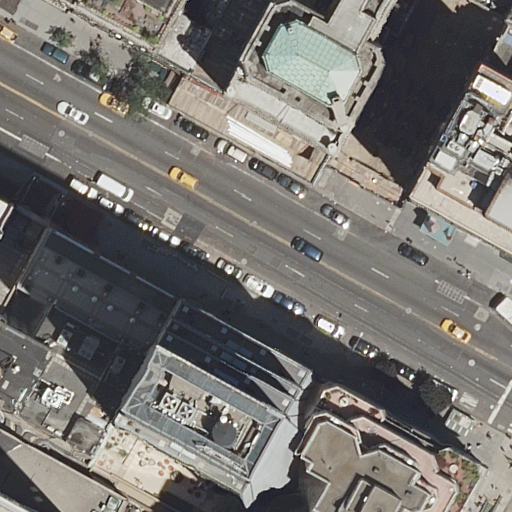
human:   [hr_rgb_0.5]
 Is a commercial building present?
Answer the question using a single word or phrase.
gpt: no

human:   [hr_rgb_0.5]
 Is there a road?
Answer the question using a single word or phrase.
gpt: yes

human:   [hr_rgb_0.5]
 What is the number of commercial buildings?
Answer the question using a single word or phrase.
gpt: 0

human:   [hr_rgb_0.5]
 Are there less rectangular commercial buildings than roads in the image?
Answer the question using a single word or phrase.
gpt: yes

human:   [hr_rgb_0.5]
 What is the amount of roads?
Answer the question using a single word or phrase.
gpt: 1

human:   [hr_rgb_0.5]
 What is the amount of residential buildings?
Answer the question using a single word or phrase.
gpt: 10

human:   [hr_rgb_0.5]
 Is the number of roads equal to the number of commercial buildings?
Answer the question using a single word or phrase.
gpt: no

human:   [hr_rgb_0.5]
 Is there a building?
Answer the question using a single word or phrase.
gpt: yes

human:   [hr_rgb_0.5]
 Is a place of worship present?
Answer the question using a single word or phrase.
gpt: yes

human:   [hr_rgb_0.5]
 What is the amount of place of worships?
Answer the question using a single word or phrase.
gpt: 1

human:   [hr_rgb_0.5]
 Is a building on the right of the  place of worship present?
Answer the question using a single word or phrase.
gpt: yes

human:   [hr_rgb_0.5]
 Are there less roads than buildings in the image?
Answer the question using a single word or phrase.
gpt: yes

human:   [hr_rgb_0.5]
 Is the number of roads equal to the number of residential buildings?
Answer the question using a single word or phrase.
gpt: no

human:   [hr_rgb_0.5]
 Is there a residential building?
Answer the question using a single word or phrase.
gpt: yes

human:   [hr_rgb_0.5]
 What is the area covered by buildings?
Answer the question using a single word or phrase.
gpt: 7060m2

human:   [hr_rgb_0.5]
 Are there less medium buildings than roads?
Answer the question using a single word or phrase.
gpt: no

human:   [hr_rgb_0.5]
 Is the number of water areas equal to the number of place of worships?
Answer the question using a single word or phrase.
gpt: no

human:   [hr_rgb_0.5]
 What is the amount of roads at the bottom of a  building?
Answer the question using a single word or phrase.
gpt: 1

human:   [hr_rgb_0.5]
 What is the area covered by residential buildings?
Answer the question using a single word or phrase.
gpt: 5878m2

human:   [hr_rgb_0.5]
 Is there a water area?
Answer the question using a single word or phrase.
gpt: no

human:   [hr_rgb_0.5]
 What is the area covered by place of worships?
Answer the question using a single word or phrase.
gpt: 901m2

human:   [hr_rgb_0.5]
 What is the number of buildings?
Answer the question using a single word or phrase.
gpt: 14

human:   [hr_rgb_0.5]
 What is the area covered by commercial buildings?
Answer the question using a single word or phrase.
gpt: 0m2

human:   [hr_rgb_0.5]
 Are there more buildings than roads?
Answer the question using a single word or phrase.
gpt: yes

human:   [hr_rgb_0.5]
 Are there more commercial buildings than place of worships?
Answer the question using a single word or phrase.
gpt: no

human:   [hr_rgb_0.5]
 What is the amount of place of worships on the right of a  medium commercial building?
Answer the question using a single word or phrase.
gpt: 0

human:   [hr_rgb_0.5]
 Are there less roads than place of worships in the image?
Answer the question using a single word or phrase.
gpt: no

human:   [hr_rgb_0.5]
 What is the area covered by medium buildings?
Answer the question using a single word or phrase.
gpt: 834m2

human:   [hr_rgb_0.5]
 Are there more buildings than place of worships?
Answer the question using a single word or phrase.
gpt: yes

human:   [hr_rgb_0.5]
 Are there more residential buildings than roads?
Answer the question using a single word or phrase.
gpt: yes

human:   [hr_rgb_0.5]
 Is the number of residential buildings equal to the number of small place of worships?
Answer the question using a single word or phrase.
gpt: no

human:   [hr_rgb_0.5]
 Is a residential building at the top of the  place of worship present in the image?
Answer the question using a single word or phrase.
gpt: no

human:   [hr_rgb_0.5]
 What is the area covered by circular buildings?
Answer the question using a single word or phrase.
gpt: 0m2

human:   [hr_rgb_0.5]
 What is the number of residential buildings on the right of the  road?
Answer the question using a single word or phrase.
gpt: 4

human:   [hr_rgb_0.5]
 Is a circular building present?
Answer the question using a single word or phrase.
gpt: no

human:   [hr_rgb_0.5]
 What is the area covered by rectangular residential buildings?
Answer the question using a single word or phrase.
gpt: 82m2

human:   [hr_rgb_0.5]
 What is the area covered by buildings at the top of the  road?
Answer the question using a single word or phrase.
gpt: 3640m2

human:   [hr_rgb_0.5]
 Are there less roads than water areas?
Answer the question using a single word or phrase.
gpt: no

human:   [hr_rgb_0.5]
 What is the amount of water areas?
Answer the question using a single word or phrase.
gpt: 0

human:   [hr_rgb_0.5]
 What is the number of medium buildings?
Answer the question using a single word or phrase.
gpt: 2

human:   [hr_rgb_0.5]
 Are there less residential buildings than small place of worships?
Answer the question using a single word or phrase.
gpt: no

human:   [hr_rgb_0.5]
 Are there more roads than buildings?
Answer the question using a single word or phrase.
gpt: no

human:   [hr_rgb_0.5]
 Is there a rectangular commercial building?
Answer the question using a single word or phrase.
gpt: no

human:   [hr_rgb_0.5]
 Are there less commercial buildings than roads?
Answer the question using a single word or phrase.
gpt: yes

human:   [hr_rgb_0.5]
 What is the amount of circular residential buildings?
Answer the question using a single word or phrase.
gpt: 0

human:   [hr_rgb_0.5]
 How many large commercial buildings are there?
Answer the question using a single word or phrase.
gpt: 0

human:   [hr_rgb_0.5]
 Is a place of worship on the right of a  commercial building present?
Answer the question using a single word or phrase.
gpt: no

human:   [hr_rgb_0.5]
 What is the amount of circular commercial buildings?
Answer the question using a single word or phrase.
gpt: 0

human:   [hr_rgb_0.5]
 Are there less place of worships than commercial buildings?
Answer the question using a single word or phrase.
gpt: no

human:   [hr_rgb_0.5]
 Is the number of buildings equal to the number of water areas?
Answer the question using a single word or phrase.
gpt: no

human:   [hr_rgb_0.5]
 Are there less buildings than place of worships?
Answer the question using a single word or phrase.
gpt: no

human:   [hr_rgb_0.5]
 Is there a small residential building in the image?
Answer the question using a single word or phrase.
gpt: yes

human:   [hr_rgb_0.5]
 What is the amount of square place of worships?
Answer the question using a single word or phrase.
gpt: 0

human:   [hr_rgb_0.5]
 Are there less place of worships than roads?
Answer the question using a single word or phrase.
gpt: no

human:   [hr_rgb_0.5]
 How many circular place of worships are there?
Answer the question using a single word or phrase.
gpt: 0

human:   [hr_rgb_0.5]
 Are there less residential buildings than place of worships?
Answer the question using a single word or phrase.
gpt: no

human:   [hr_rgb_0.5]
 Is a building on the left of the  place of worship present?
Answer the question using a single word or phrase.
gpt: yes

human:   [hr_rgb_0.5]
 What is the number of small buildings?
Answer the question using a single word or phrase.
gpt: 6

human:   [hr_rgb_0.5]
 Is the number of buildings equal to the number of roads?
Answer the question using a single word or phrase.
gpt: no

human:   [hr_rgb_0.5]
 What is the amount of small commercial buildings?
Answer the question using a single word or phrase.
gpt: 0

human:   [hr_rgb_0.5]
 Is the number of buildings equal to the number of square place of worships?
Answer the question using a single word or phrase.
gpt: no

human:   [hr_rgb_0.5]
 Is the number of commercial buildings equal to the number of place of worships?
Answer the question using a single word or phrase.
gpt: no

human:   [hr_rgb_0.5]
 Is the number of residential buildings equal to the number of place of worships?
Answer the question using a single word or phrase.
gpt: no

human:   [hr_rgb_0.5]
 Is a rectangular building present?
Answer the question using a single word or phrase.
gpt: yes